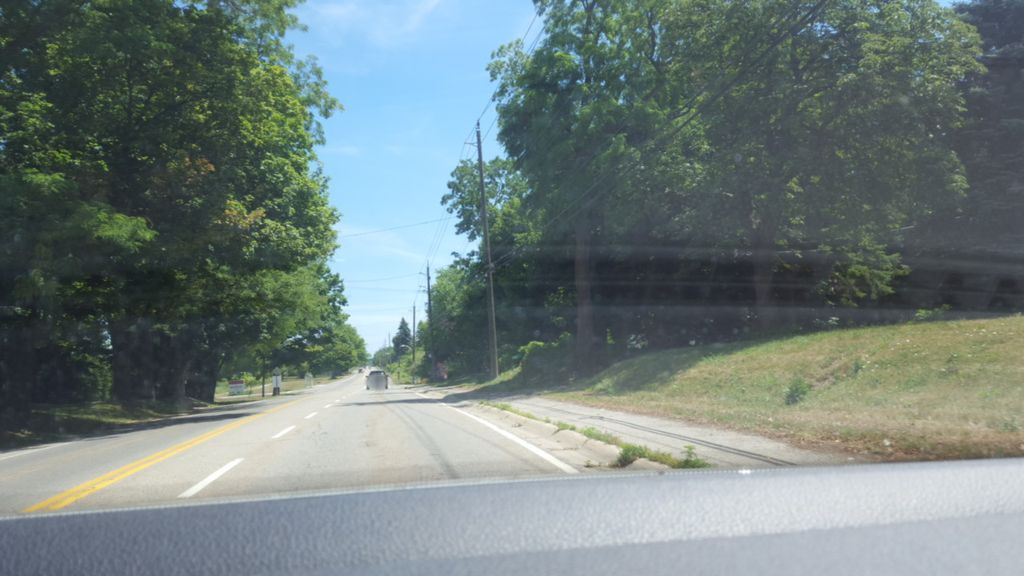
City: hamilton